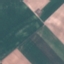
Land use / land cover: AnnualCrop